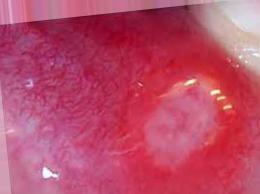
Condition: Mouth Ulcer